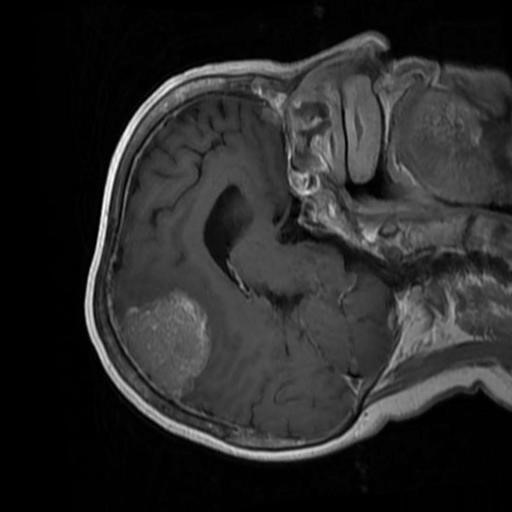
Label: brain_menin